Field crop: maize
Growth stage: 2
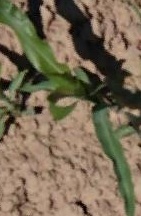
Species: maize